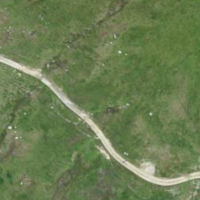
EUNIS habitat code: 26
Species observed at this site:
Parnassia palustris